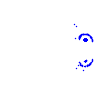
Particle: kaon